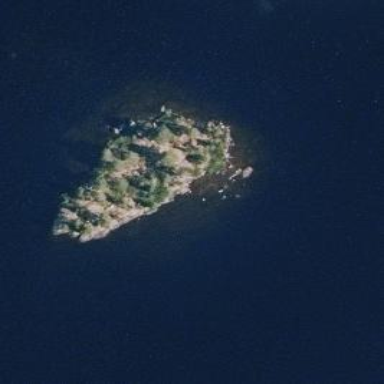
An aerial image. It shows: Islet.